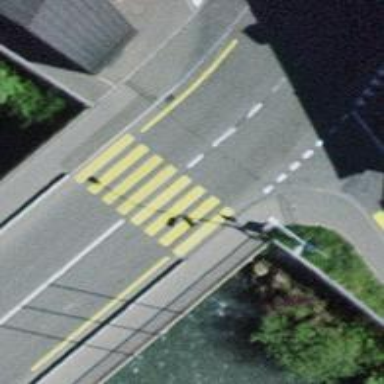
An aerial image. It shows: Zebra crossing on the road.